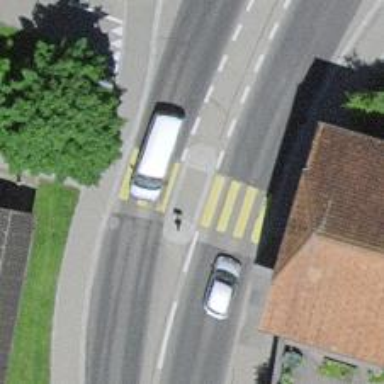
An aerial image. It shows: Zebra crossing on the road.